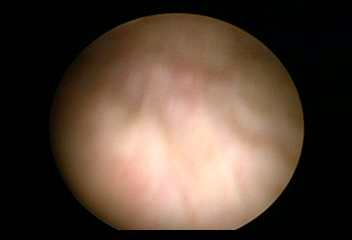
Modality: WLC
Class: Normal mucosa
Bladder cancer association: No